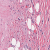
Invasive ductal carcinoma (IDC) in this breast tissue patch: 1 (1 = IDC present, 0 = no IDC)